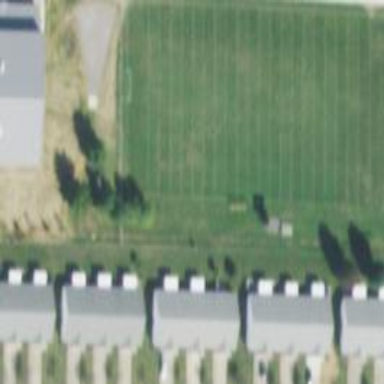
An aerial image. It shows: American football pitch for leisure and sport activities.